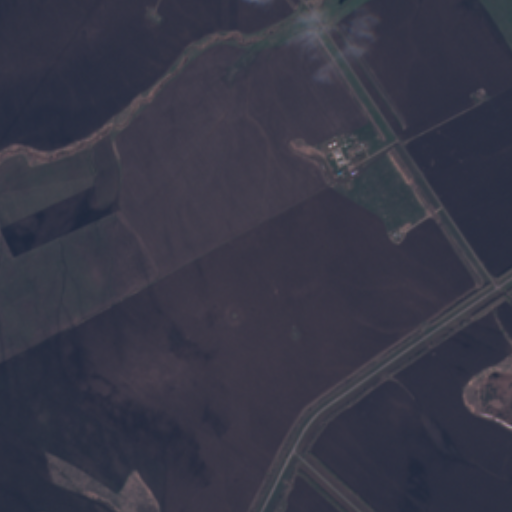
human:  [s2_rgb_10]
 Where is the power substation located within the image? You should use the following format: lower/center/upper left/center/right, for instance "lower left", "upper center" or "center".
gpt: The power substation is located in the center right of the image.
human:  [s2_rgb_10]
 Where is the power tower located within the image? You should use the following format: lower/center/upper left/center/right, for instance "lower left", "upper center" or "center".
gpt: The power tower is located in the lower right of the image.
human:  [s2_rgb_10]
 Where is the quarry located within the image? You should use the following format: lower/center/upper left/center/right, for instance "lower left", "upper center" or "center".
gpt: There is no quarry in the image.